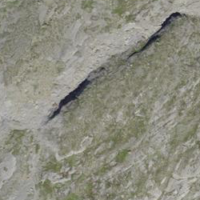
EUNIS habitat code: 48
Species observed at this site:
Parnassia palustris